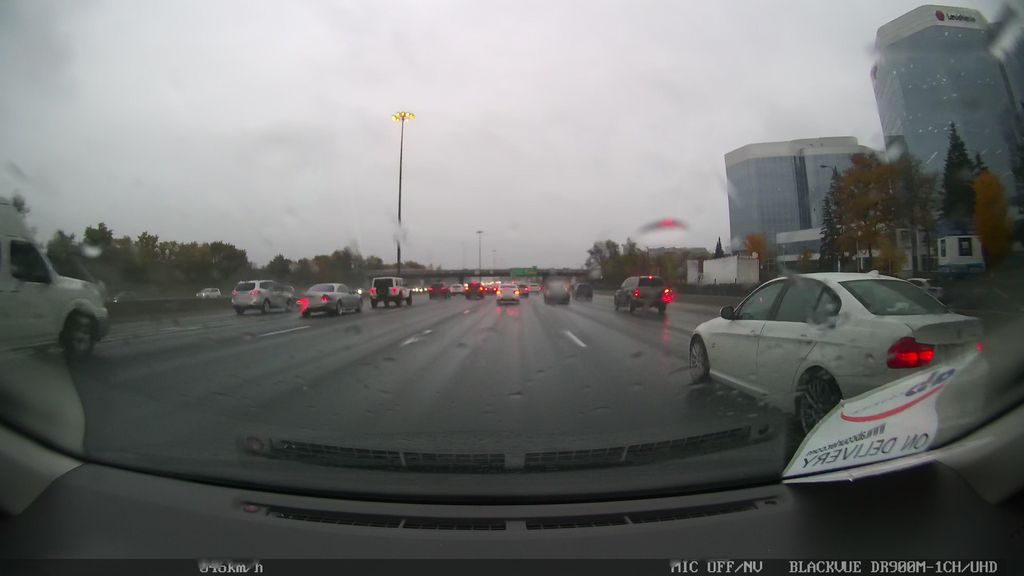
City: toronto